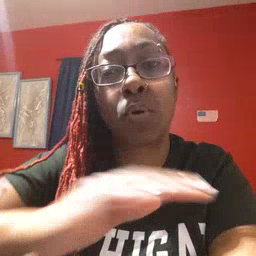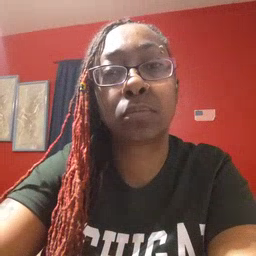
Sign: table